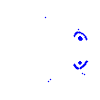
Particle: pion